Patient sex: M
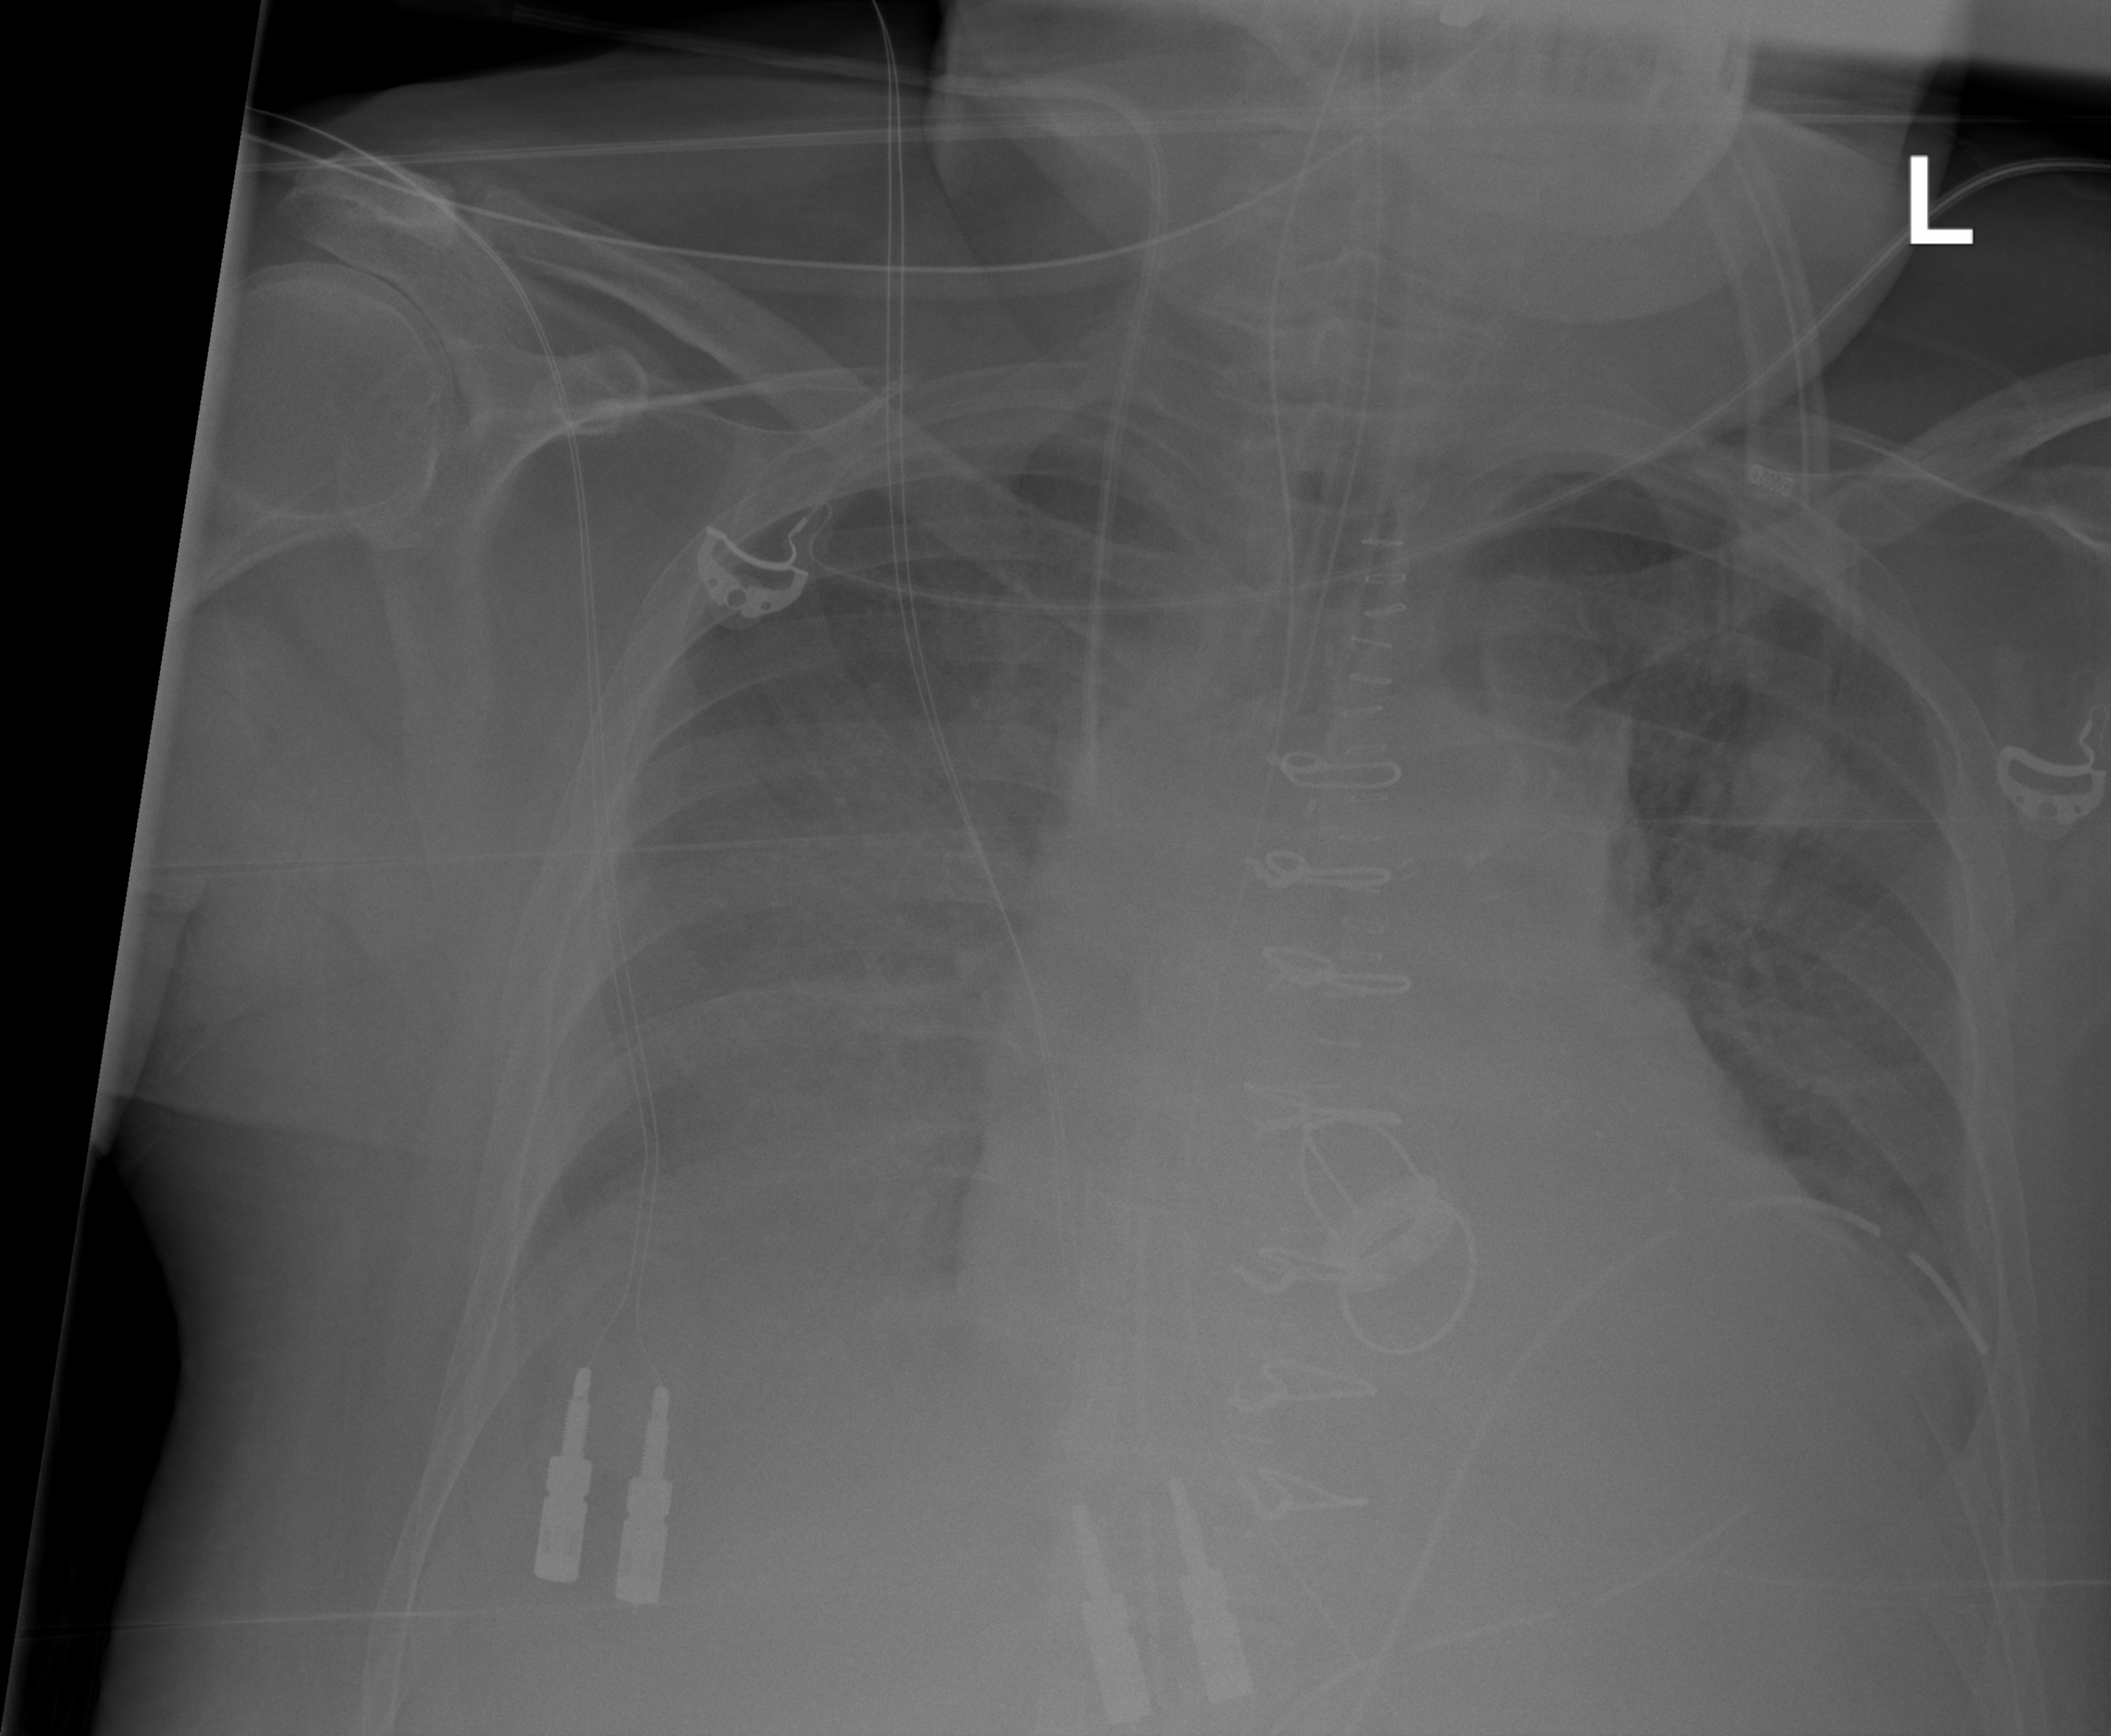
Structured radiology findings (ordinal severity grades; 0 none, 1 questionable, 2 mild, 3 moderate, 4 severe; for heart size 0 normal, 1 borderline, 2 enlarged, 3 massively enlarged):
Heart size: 2
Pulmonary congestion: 2
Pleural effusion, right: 2
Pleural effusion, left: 2
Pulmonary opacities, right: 2
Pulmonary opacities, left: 0
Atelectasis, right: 2
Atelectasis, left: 2